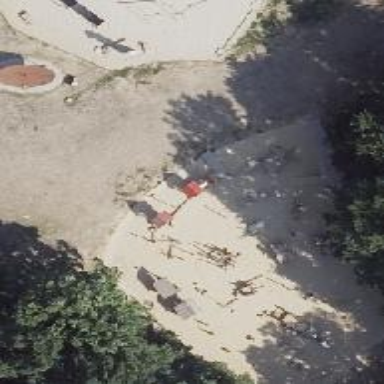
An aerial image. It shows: Sandpit playground.